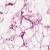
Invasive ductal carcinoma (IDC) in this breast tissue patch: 0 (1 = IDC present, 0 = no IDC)